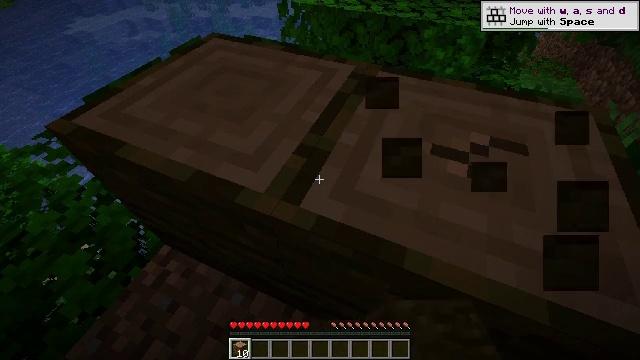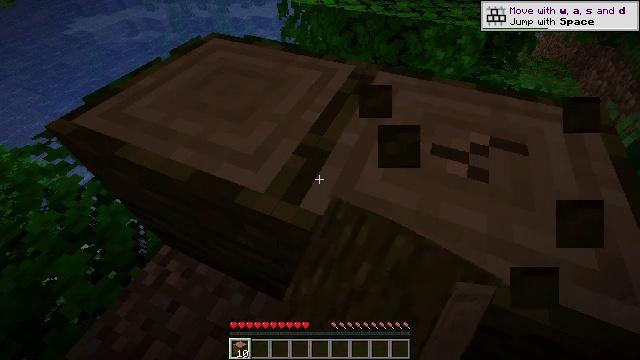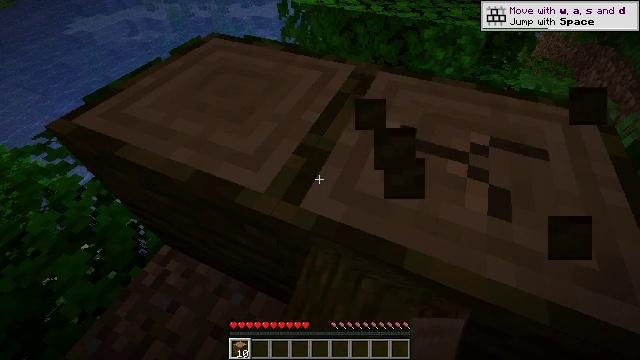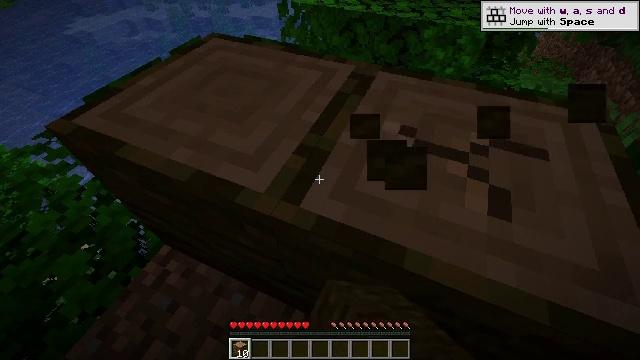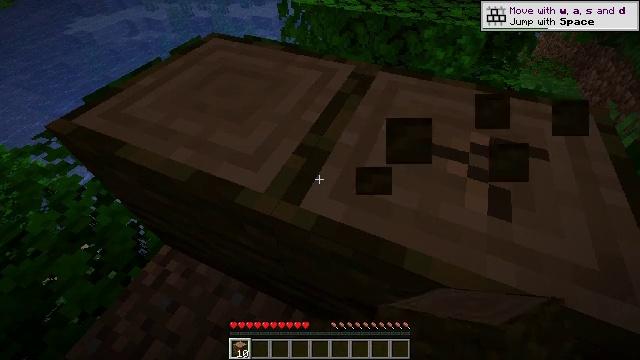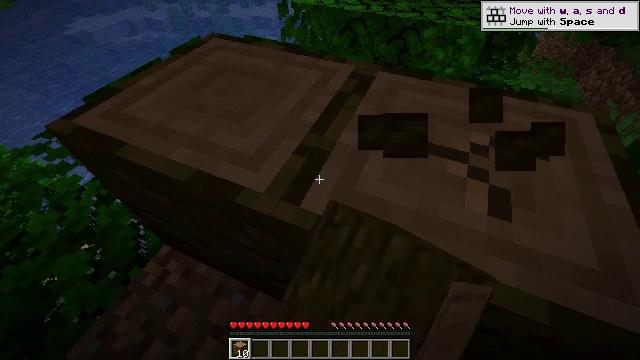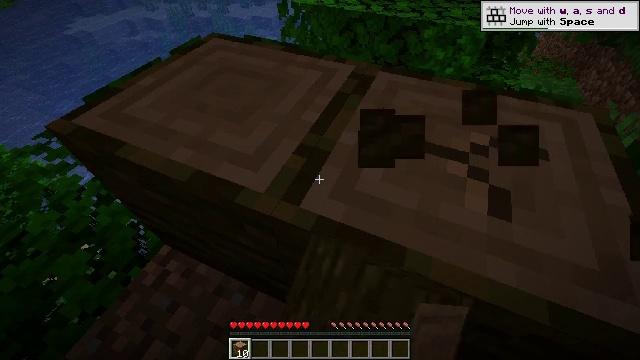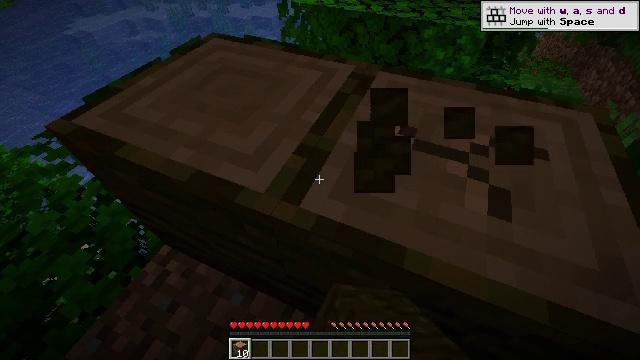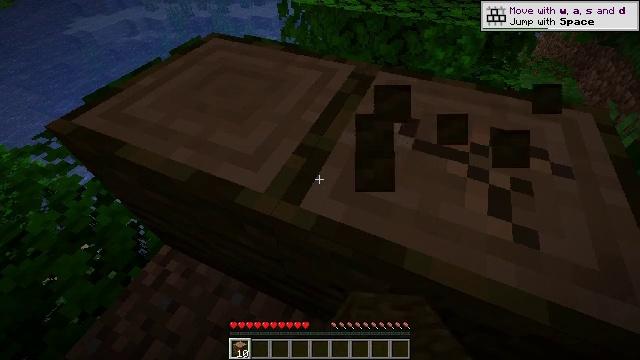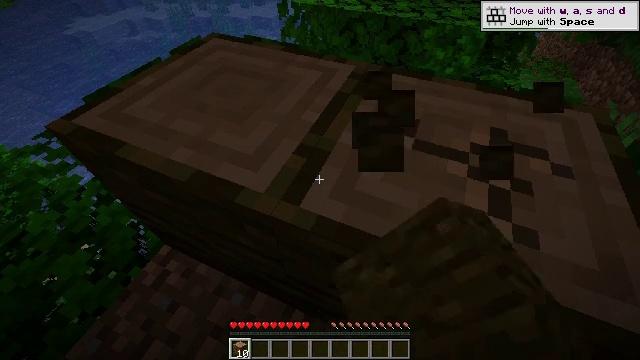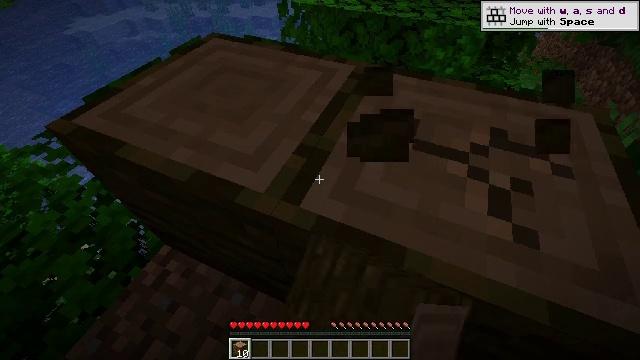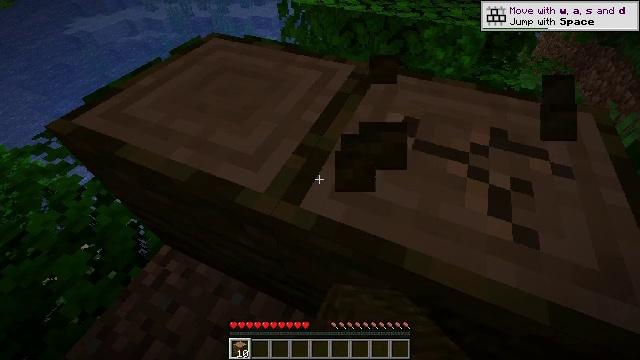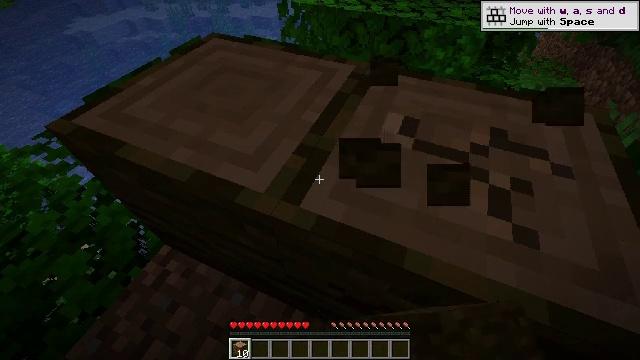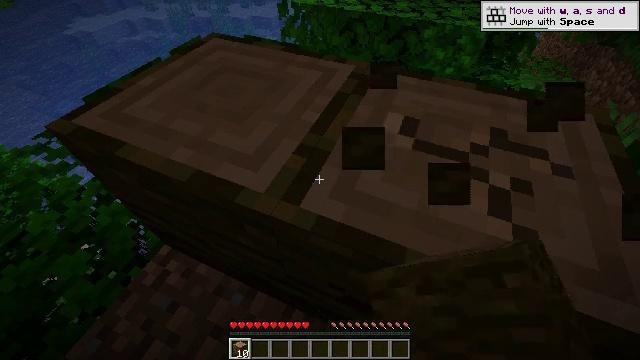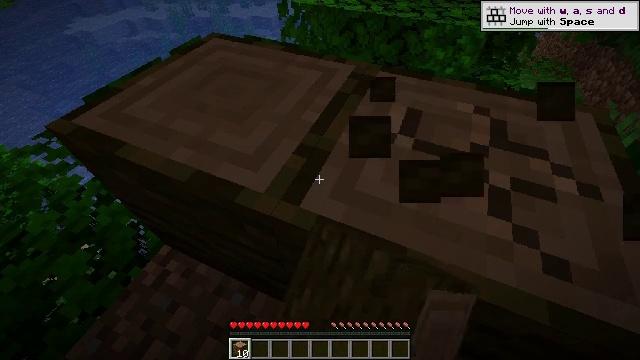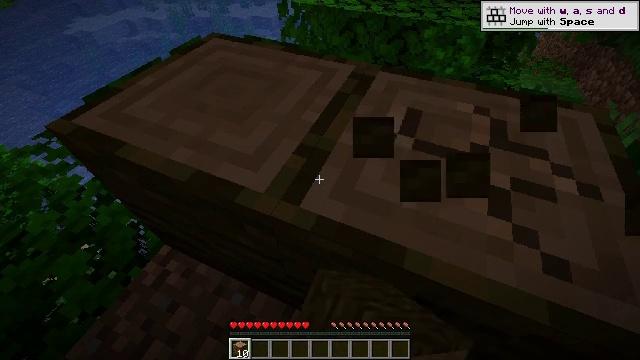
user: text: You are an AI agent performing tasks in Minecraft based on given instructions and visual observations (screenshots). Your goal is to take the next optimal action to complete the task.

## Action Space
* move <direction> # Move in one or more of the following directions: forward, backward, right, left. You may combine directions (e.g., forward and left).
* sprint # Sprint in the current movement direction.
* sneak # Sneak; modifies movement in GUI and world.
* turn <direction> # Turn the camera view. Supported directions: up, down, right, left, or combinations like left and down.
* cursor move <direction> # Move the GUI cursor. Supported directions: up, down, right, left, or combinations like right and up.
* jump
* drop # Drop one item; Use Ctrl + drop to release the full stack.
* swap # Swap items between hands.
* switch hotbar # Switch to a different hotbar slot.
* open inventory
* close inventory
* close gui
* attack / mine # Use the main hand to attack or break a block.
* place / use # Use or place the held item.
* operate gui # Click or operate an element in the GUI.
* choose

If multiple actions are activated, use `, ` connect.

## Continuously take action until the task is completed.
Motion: motion action
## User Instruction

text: Chop down a jungle log from the jungle tree.
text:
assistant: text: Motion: attack / mine
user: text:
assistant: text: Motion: attack / mine
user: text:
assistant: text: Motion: attack / mine
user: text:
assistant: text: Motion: attack / mine
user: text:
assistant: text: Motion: attack / mine
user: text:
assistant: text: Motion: attack / mine
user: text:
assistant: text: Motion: attack / mine
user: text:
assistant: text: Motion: attack / mine
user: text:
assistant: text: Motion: attack / mine
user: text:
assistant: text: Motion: attack / mine
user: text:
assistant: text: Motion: attack / mine
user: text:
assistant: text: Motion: attack / mine
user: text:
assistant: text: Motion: attack / mine
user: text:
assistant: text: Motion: attack / mine
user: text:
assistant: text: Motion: attack / mine
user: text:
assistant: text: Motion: attack / mine
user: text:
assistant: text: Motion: attack / mine
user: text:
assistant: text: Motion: attack / mine
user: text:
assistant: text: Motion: attack / mine
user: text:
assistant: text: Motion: attack / mine
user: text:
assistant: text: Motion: attack / mine
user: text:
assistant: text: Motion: attack / mine
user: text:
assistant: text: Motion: attack / mine
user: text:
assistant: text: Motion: attack / mine
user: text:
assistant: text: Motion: attack / mine
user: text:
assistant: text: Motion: attack / mine
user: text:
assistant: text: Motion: attack / mine
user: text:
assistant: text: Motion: attack / mine
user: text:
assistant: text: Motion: attack / mine
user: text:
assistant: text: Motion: attack / mine